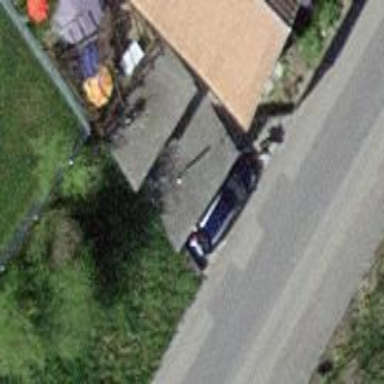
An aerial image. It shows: Garage.